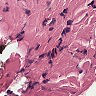
Metastatic tissue present: no